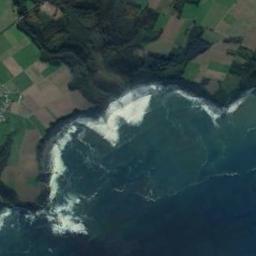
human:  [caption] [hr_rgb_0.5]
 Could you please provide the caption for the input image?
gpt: The beach is an erosion scarp and the farmland is on the beach .

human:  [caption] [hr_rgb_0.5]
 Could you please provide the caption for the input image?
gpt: The green oceans and massive oases and dark green land .

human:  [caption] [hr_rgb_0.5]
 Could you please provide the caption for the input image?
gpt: There is a lot of vegetation around the beach .

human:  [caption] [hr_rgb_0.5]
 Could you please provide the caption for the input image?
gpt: The waves beat the farmlands on the shore .

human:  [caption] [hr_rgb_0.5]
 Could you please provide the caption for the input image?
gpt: The grass is beside the beach .